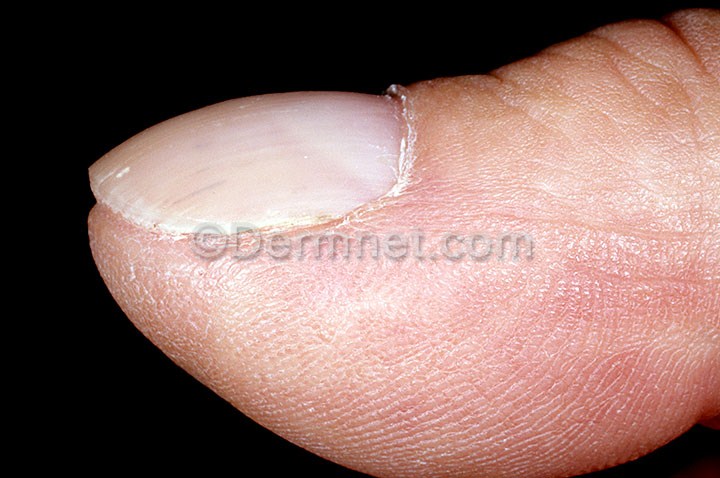
Disease: Nail Fungus and other Nail Disease